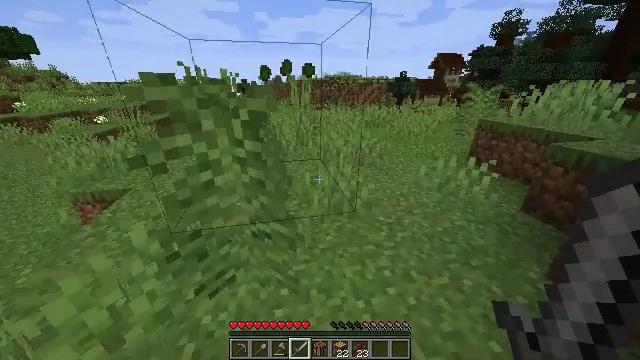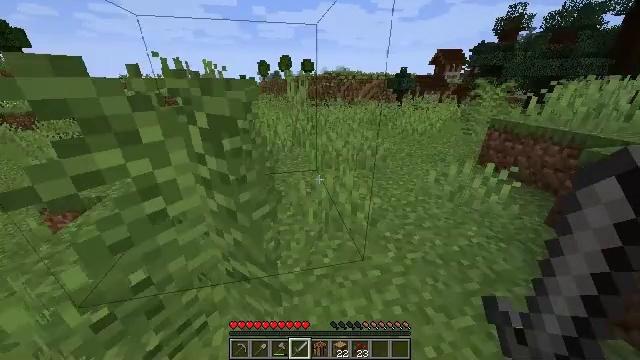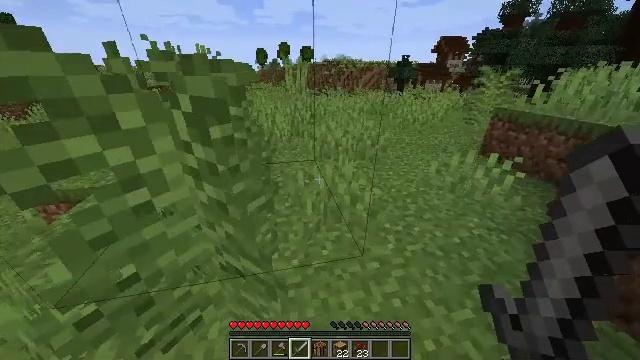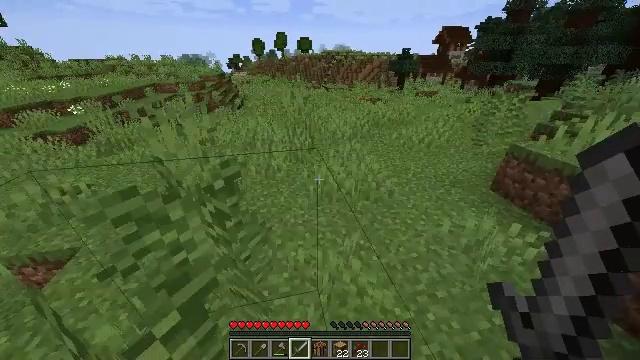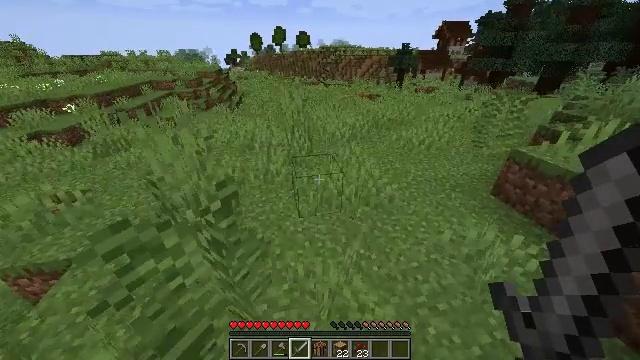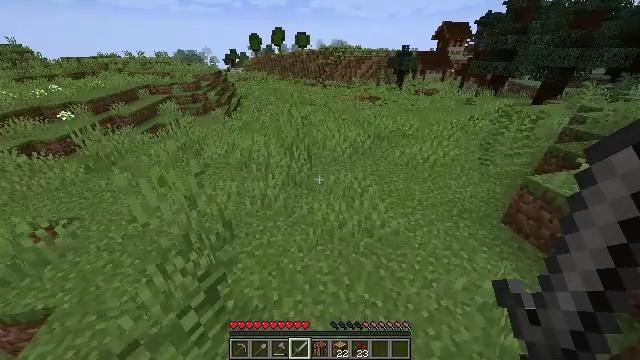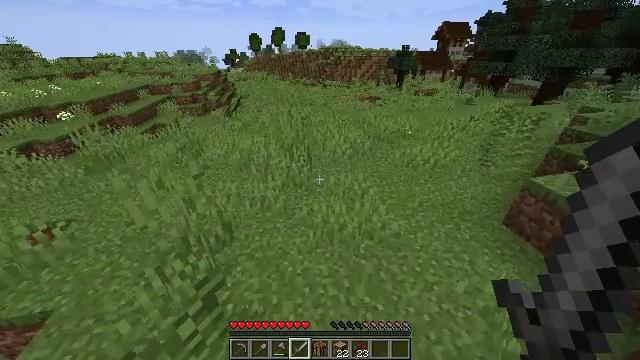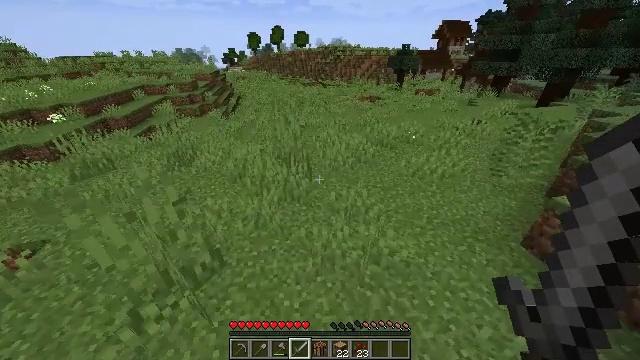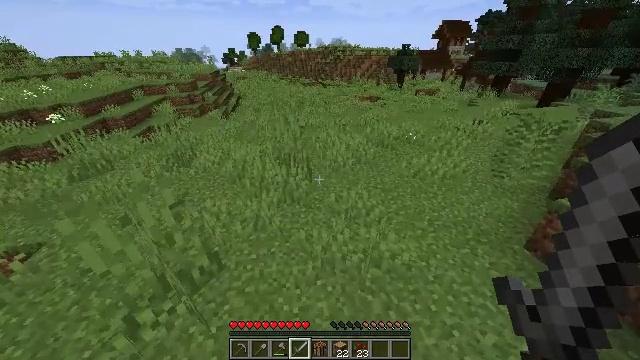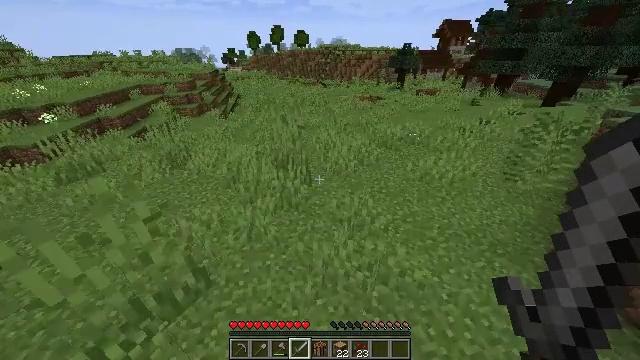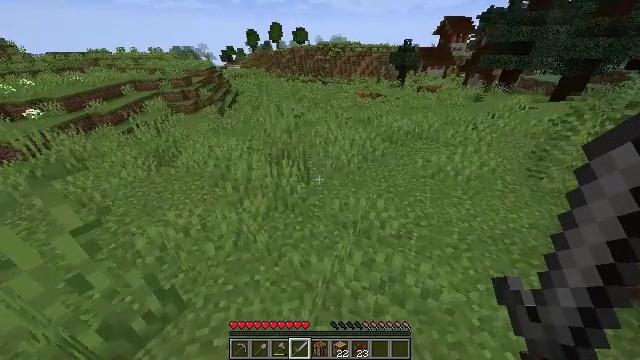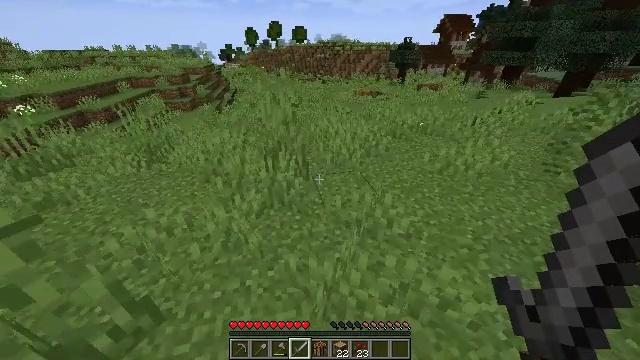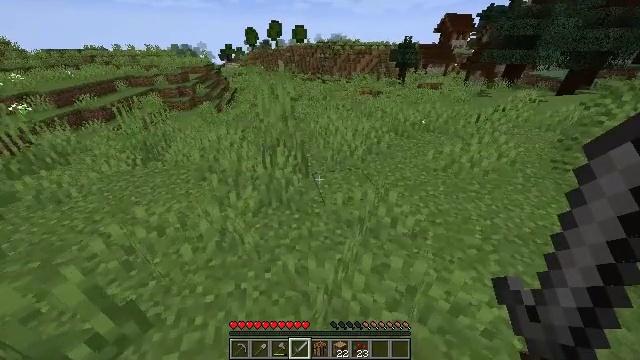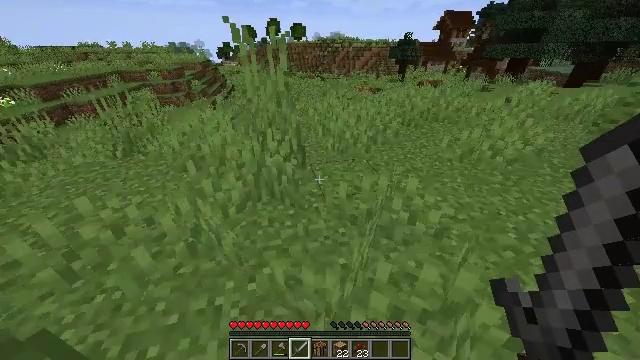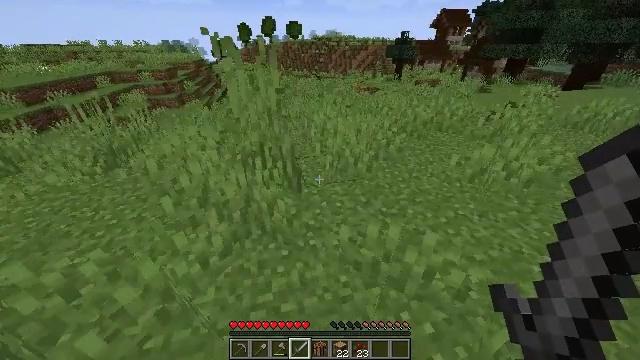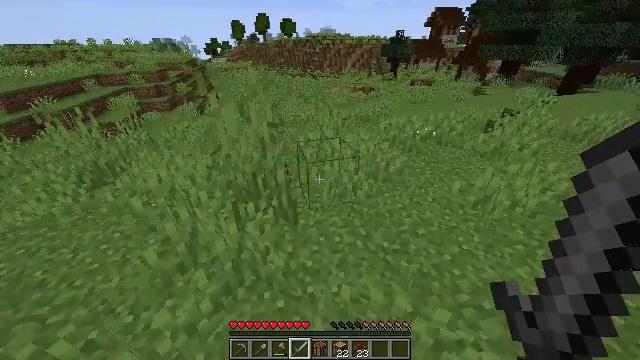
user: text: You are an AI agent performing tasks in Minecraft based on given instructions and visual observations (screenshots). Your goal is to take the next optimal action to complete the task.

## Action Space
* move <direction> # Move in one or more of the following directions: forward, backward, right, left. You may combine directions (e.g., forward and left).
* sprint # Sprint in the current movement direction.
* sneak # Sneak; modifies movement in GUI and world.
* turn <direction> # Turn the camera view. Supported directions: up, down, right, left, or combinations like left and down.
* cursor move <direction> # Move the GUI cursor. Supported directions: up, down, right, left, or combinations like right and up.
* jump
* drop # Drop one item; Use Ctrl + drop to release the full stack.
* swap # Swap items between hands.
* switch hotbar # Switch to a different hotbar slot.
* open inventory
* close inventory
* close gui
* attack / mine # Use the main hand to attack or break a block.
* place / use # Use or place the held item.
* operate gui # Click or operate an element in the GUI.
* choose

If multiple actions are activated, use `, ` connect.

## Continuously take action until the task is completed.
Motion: motion action
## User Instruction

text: Dismantle the blue bed.
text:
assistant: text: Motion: move forward, sprint, turn down
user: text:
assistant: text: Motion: move forward, sprint, turn down, jump
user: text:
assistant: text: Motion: move forward, sprint, turn down, jump
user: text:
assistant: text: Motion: move forward, sprint, turn down, jump
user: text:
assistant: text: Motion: move forward, sprint, jump
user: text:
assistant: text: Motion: move forward, sprint, jump
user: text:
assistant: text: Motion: move forward, sprint, jump
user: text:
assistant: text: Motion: move forward, sprint, jump
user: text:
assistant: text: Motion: move forward, sprint, jump
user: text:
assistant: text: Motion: move forward, sprint, jump
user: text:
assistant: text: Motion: move forward, sprint, jump
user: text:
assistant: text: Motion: move forward, sprint, jump
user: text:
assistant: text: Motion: move forward, sprint, jump
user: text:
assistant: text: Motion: move forward, sprint, jump
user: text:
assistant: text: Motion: move forward, sprint, turn right, jump
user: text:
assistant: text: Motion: move forward, sprint, turn right and down, jump
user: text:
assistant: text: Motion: move forward, sprint, turn right, jump
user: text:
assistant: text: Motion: move forward, sprint, jump
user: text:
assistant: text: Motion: move forward, sprint, jump
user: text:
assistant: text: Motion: move forward, sprint, jump
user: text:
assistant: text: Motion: move forward, sprint, jump
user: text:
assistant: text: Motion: move forward, sprint, jump
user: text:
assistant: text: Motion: move forward, sprint, jump
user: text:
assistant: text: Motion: move forward, sprint, jump
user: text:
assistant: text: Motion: move forward, sprint, jump
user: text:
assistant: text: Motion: move forward, sprint, jump
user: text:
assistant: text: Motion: move forward, sprint, jump
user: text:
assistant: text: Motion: move forward, sprint, turn right, jump
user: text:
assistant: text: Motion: move forward, sprint, jump
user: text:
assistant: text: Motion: move forward, sprint, turn right, jump